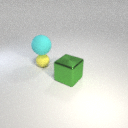
large green metal cube in front of small yellow rubber sphere